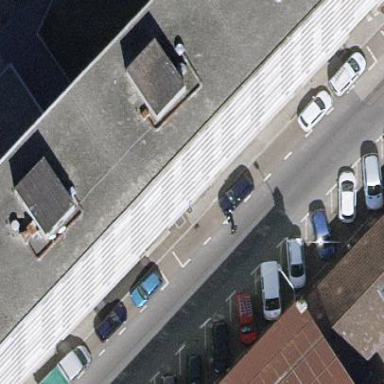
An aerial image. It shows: Street-side parallel parking available at this location.